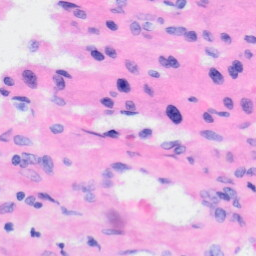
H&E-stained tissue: Liver